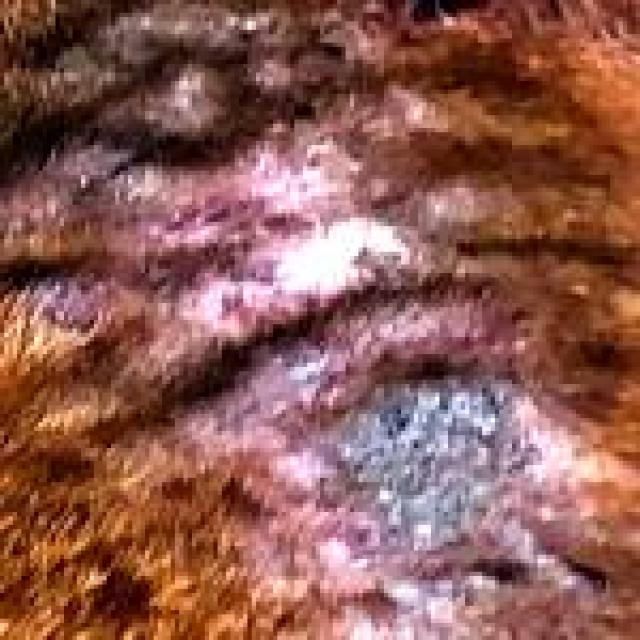
Canine fungal skin infection — characterized by alopecia, scaling, crusting, and circular lesions. Common agents include Malassezia and Candida species.